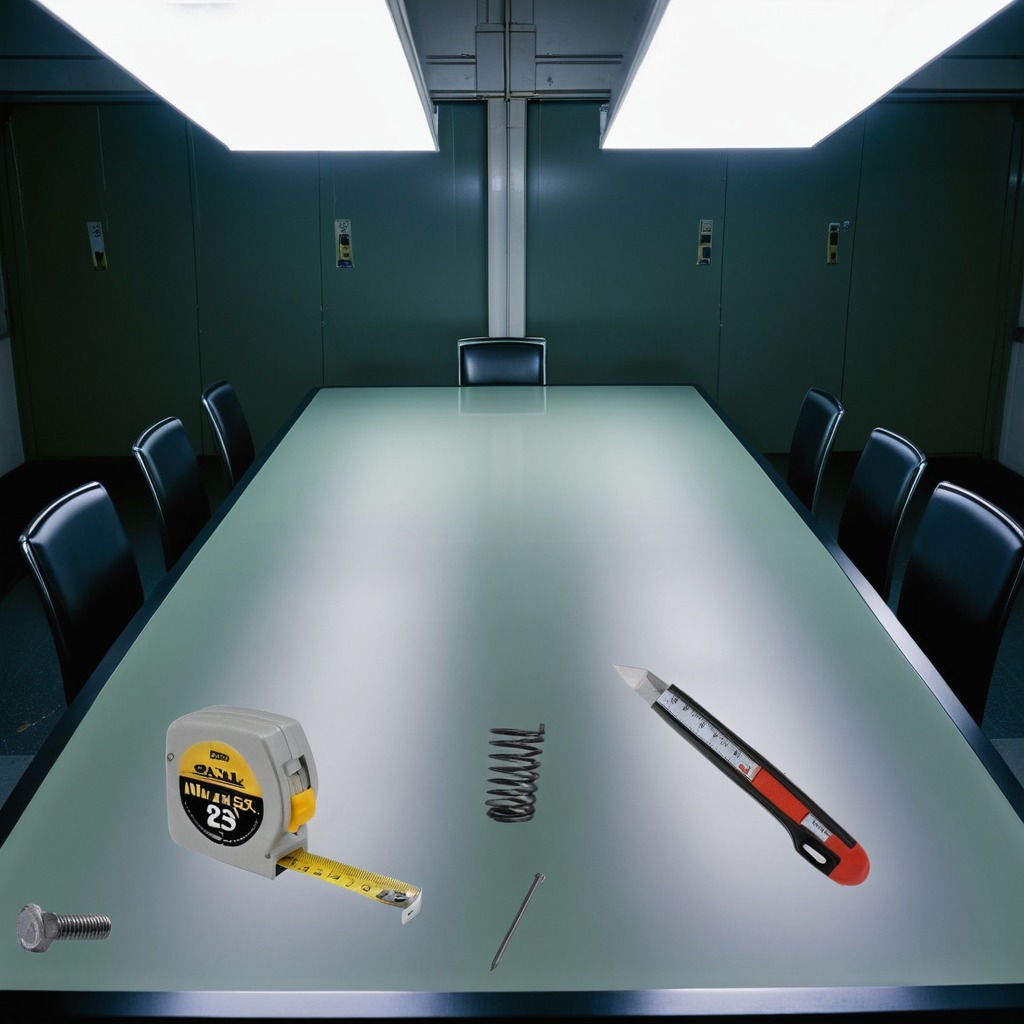
A utility knife, a measuring tape, a metal machine screw, an iron nail, and a coiled metal spring are lying on the clean empty table in a railway signal maintenance room.